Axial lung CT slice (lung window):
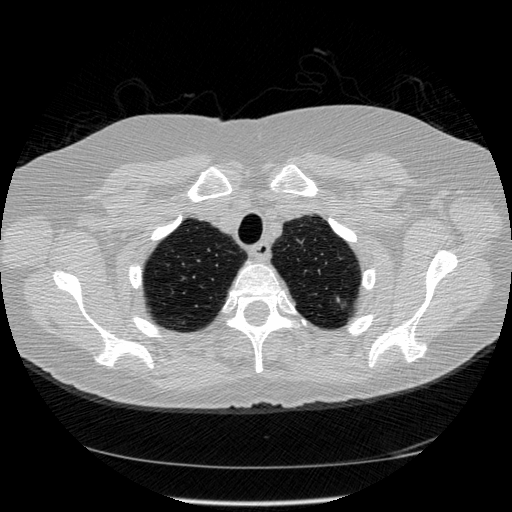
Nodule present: no